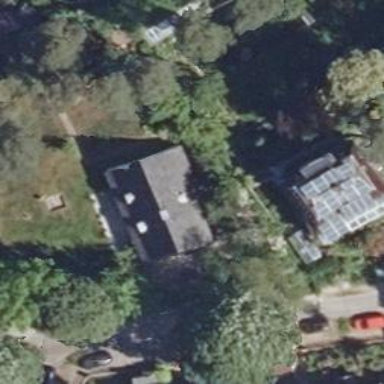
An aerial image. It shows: Building.